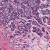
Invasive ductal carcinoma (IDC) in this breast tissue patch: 1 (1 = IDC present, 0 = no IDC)